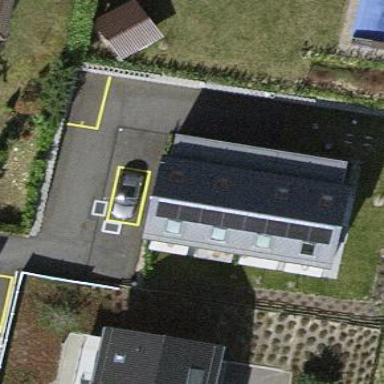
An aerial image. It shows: Simple and straightforward house.